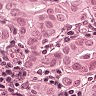
Metastatic tissue present: yes